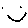
Label: smiley face